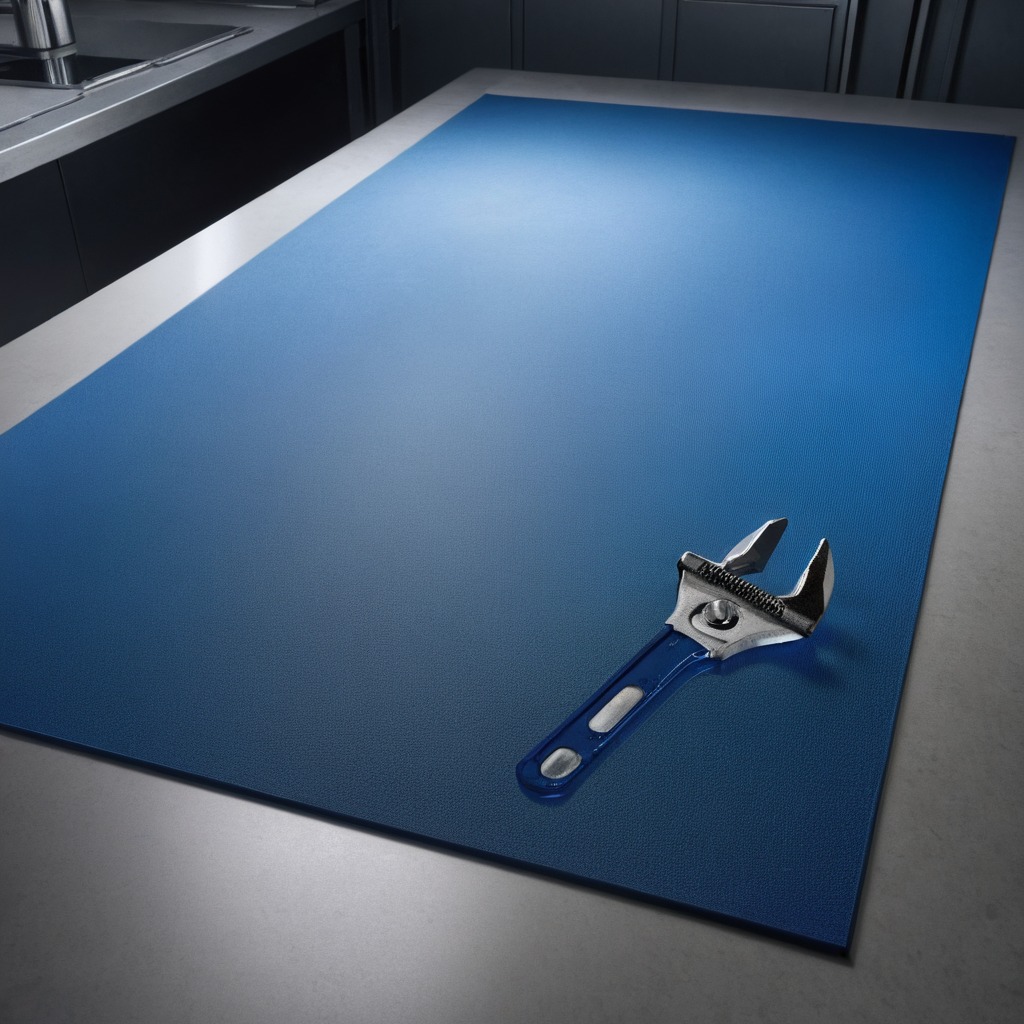
An wrench lies on the tabletop.